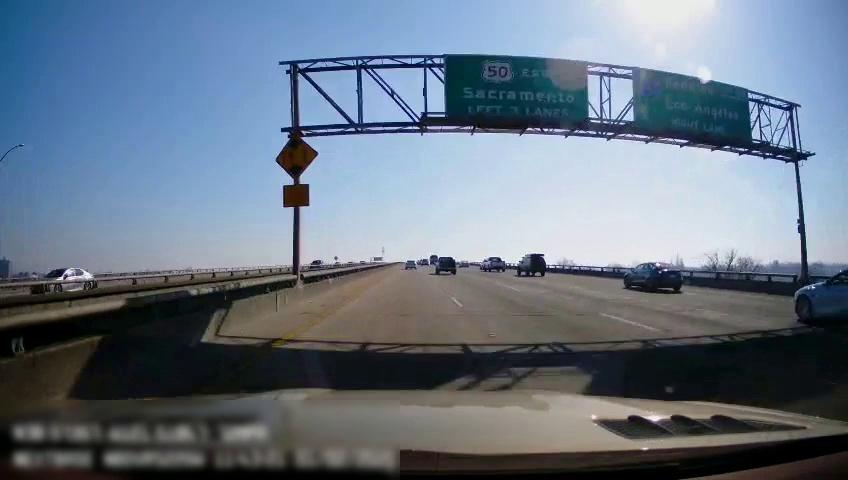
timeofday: Day
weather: Sunny
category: Drivable Space
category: Vehicles | Car
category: Vehicles | SUV
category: Drivable Space
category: Vehicles | Car
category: Vehicles | Truck
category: Vehicles | Car
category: Vehicles | Car
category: Vehicles | Car
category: Vehicles | Truck
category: Lanes | Current Lane
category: Lanes | Current Lane
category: Lanes | Current Lane
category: Traffic | Signs
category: Traffic | Signs
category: Traffic | Signs